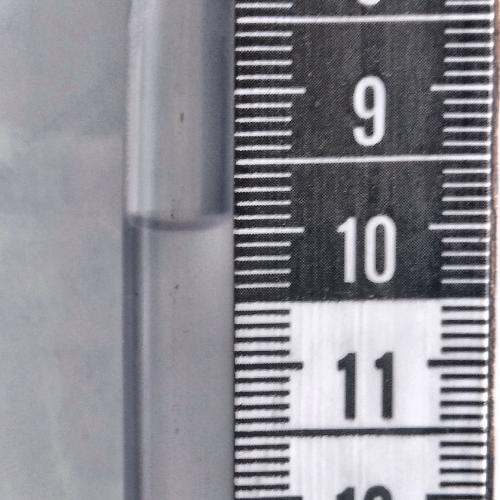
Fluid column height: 9.9 cm